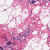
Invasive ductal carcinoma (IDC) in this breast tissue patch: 0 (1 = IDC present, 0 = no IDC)